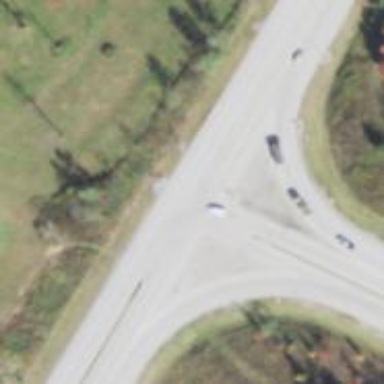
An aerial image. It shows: Primary link highway.